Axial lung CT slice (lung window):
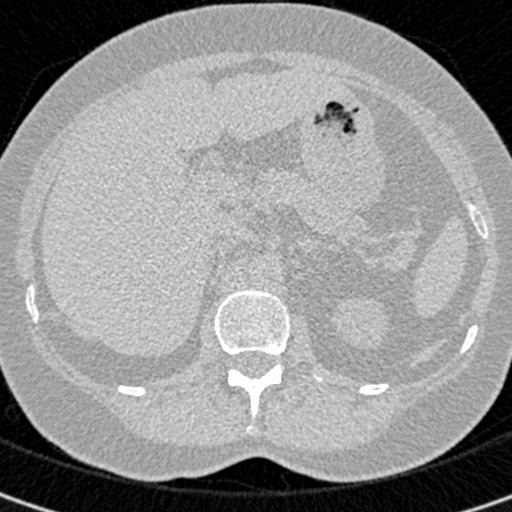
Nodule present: no